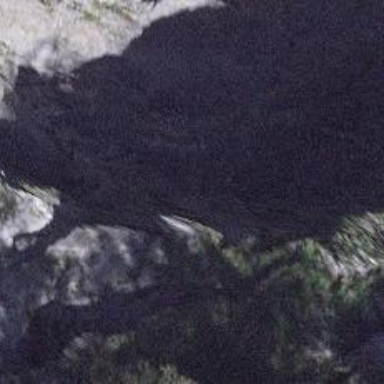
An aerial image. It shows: Cliff in nature.